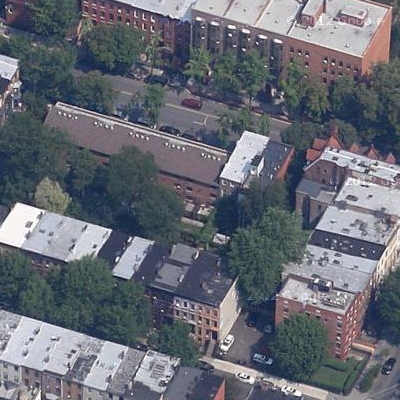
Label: fResident